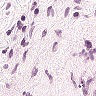
Metastatic tissue present: no